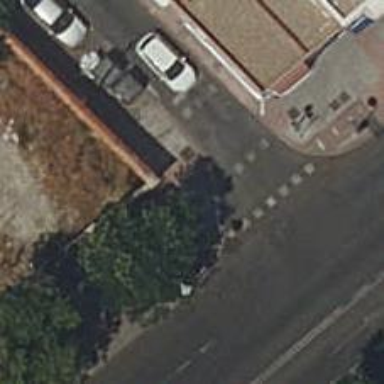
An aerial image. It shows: Kerb serving as barrier.